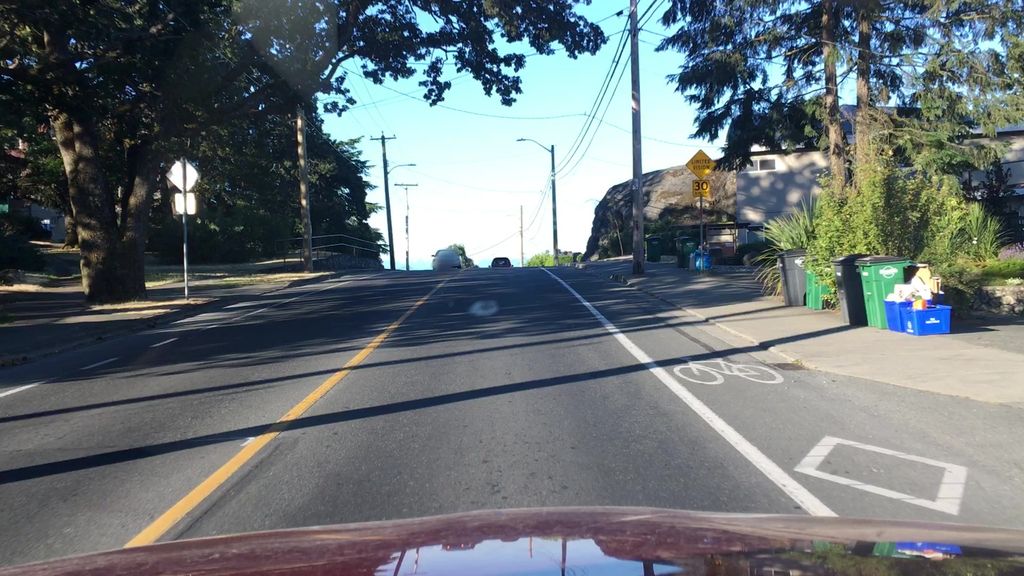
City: victoria